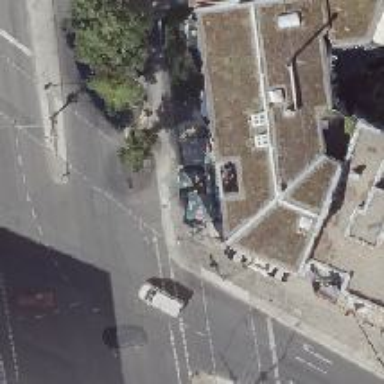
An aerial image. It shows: Restaurant.